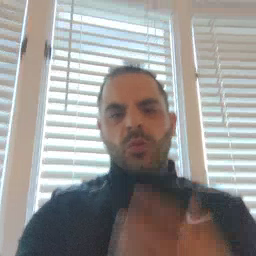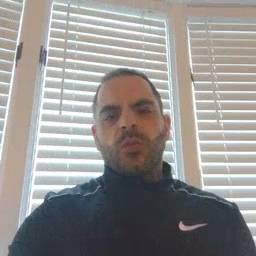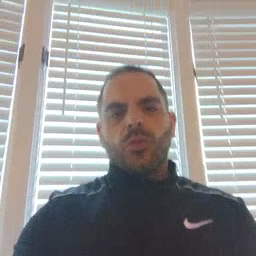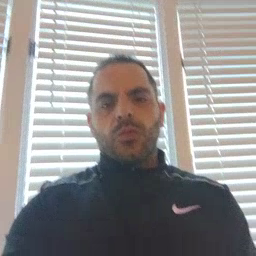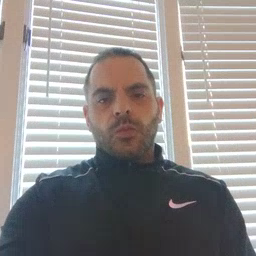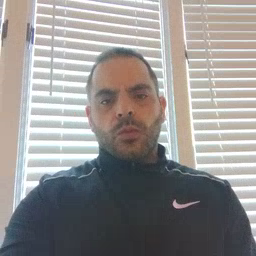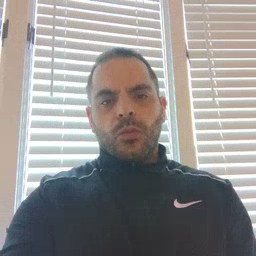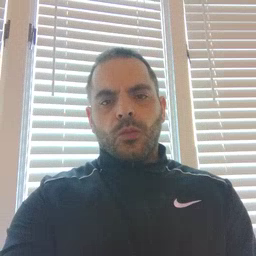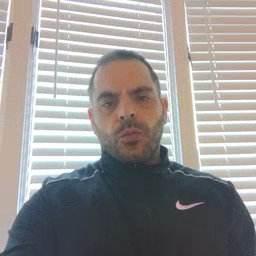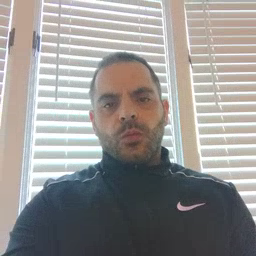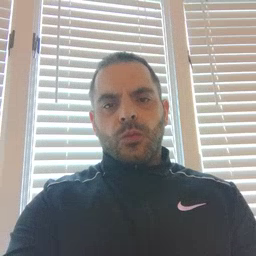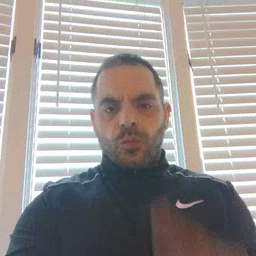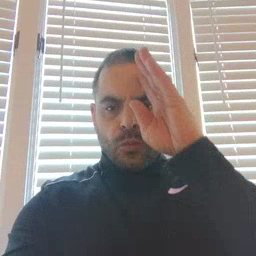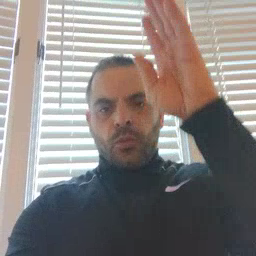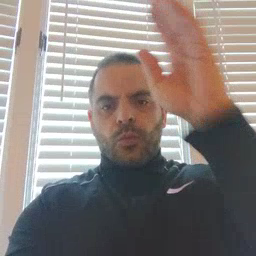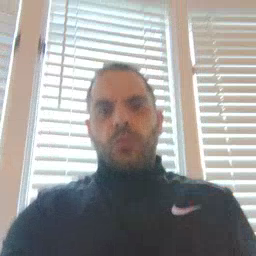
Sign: pretend